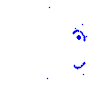
Particle: kaon